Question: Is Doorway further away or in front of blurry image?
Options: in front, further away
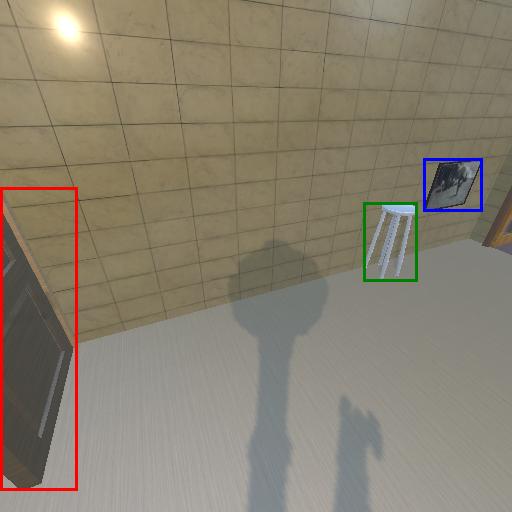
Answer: in front